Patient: sex F, age 69
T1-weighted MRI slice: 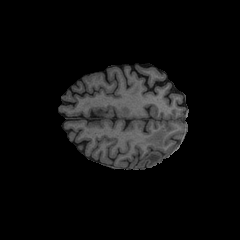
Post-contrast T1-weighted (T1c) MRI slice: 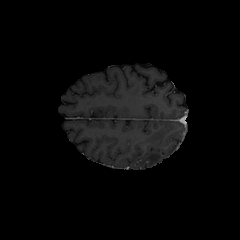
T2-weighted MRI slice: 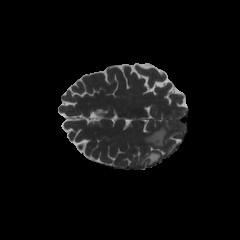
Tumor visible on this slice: yes
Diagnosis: Glioblastoma, IDH-wildtype
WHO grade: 4